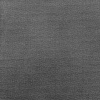
Atmospheric dust classification: dusty